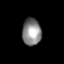
Tissue: skin
Cell type: Epithelial cells
Senescence score: 0.8854
Nuclear area (px): 508
Mean DAPI intensity: 135.549